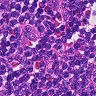
Metastatic tissue present: no